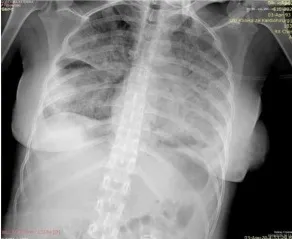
Chest radiograph on day of delivery showing extensive diffuse bilateral opacities suggestive of pneumonia.
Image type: radiology (x_ray)